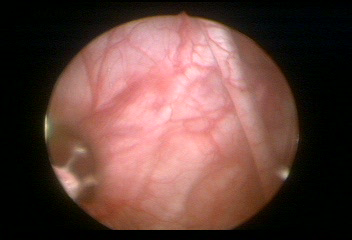
Modality: WLC
Class: Normal mucosa
Bladder cancer association: No